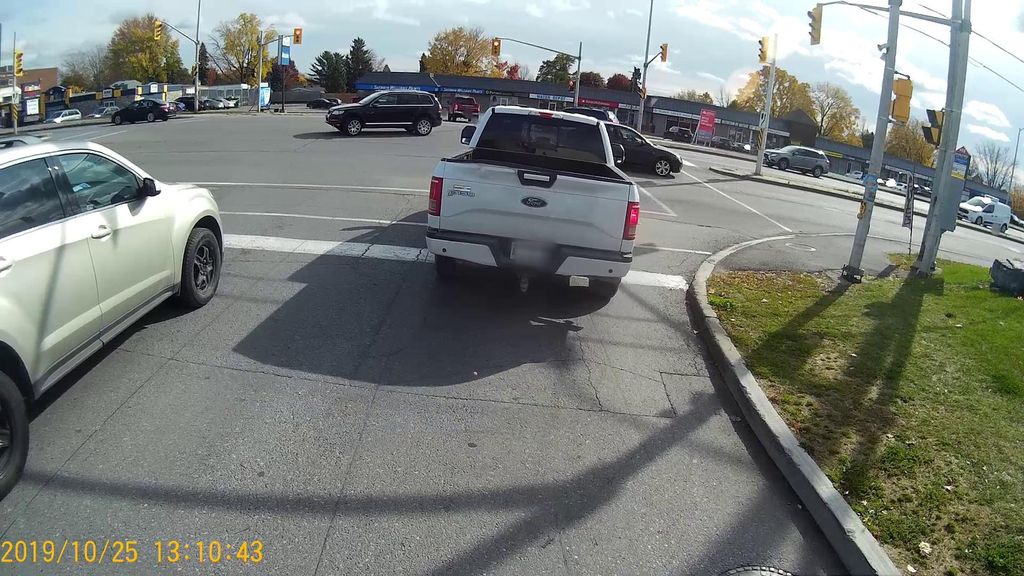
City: ottawa-gatineau